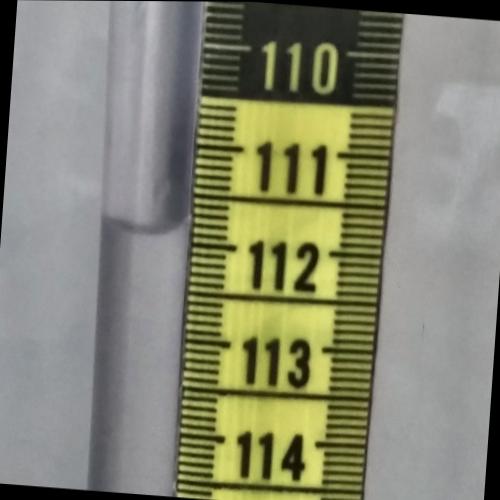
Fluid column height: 111.9 cm